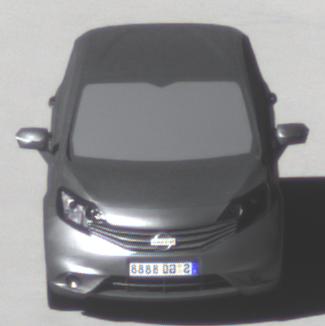
Make: Nissan
Model: Note 1.2
Detailed model: Note (E12) (10/13 - 12/16)
Model produced from: 2013/10
Model produced until: 2015/09
Doors: 5
Color: gray
Road condition: dry road
Daytime: morning or afternoon
Contrast: high contrast